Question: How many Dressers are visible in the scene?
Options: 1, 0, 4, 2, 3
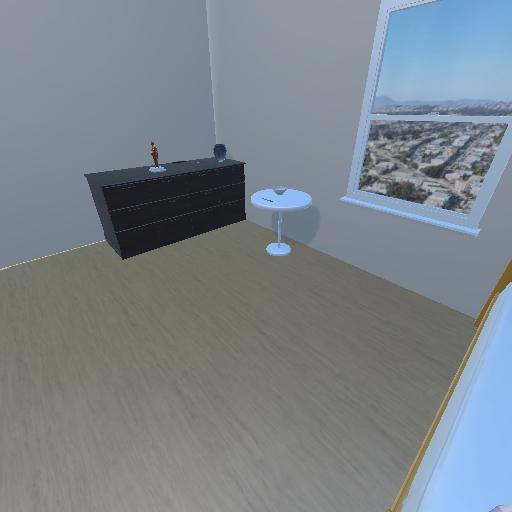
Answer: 1